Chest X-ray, PA view. Patient: 41 years old, sex F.
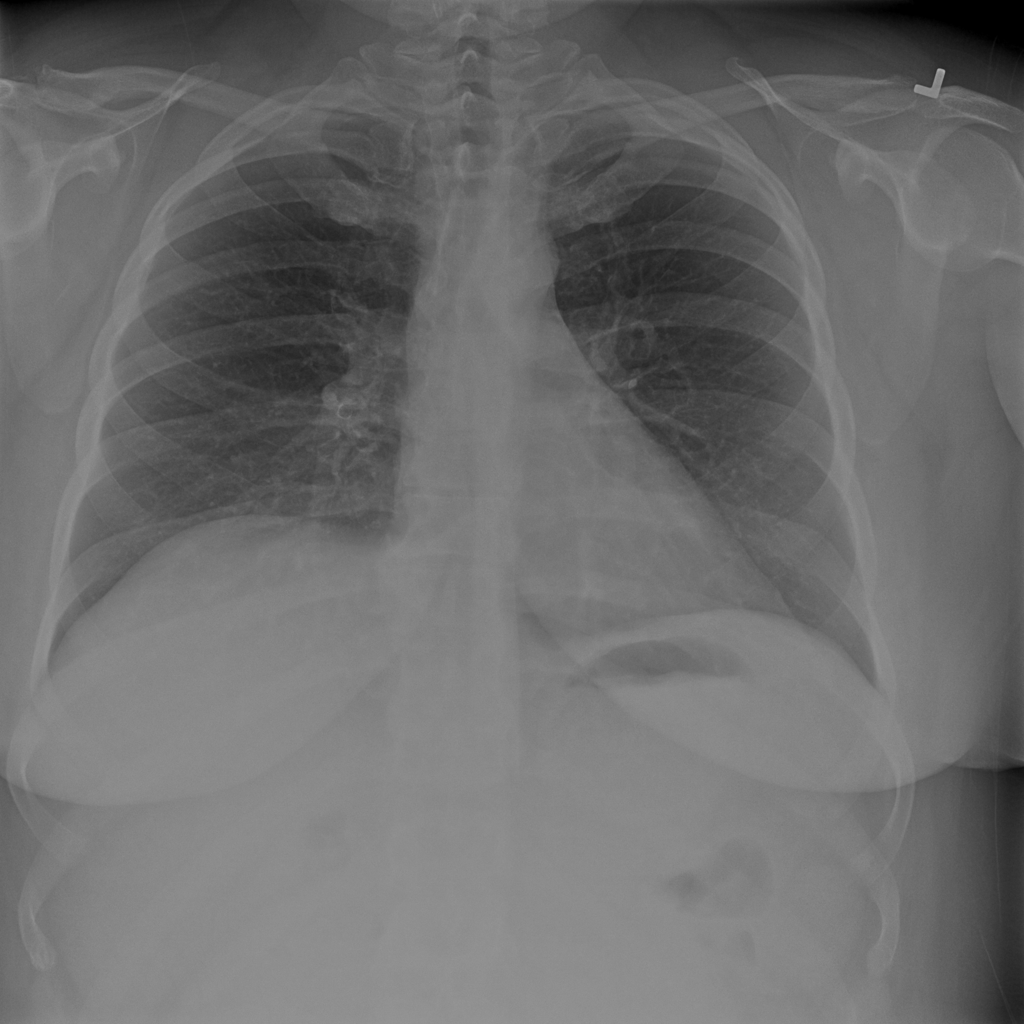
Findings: No Finding